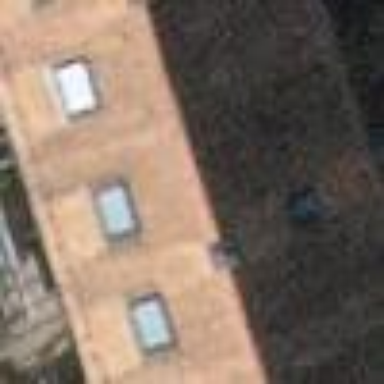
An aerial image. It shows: Terrace building with gabled roof.